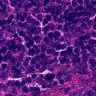
Metastatic tissue present: no